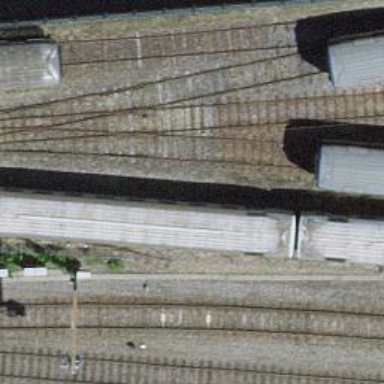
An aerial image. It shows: Railway yard with single rail track. The electrified track has contact line for power supply.